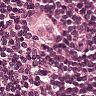
Metastatic tissue present: yes